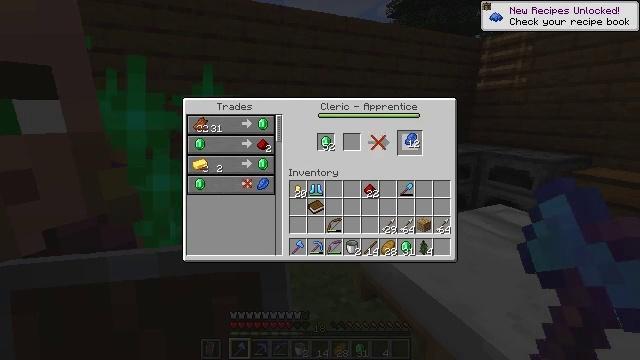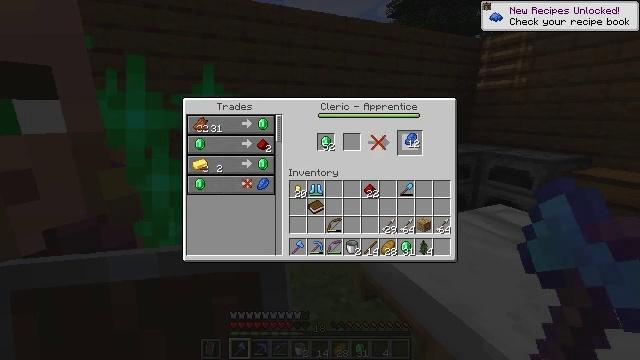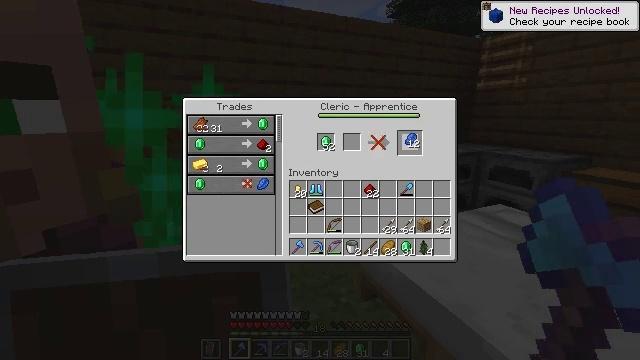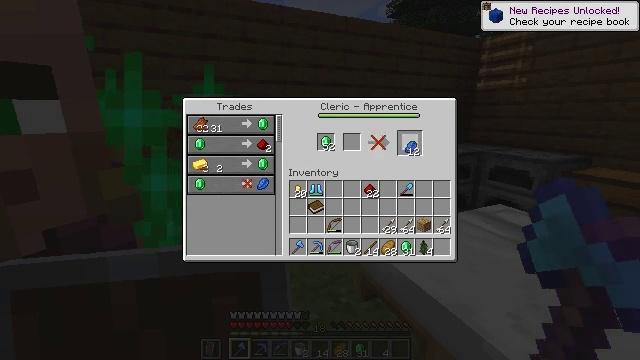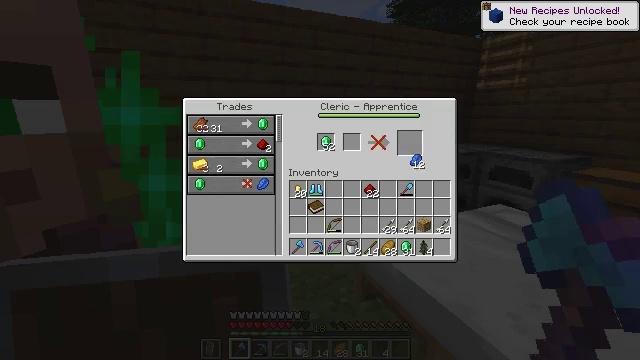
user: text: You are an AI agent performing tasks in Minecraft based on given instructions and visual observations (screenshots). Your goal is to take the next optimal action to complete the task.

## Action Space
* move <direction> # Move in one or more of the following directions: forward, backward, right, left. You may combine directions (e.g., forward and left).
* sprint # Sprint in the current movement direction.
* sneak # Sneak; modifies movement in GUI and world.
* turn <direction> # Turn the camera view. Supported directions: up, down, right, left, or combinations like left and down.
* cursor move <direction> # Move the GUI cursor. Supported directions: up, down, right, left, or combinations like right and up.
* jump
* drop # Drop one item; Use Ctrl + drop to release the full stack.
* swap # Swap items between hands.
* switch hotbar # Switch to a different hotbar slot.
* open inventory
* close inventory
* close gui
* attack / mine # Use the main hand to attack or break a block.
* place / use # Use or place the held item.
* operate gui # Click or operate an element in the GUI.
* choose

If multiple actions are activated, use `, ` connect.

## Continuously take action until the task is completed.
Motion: motion action
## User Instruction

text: Use a crafting table to produce lapis lazuli.
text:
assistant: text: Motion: no_op
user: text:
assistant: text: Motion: no_op
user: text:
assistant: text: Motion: cursor move down
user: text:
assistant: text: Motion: cursor move down
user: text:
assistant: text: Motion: no_op